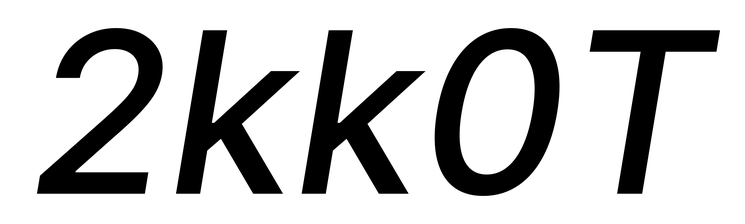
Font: Inter-Italic_Medium_Italic